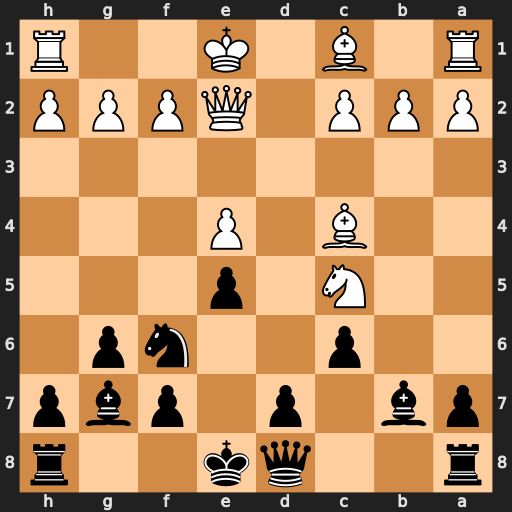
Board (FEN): r2qk2r/pb1p1pbp/2p2np1/2N1p3/2B1P3/8/PPP1QPPP/R1B1K2R
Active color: b
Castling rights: KQkq
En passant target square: -
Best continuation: Qa5+ b4 Qxb4+ Bd2 Qxc5